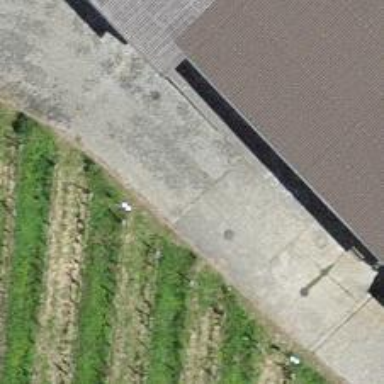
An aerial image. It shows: Farm shop.